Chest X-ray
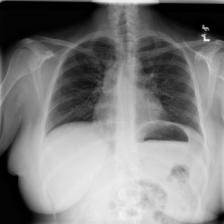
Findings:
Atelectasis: negative
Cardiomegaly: negative
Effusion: negative
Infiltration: positive
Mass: negative
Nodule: negative
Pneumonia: negative
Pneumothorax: negative
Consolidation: negative
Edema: negative
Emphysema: negative
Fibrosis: negative
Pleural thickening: negative
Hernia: negative